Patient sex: M
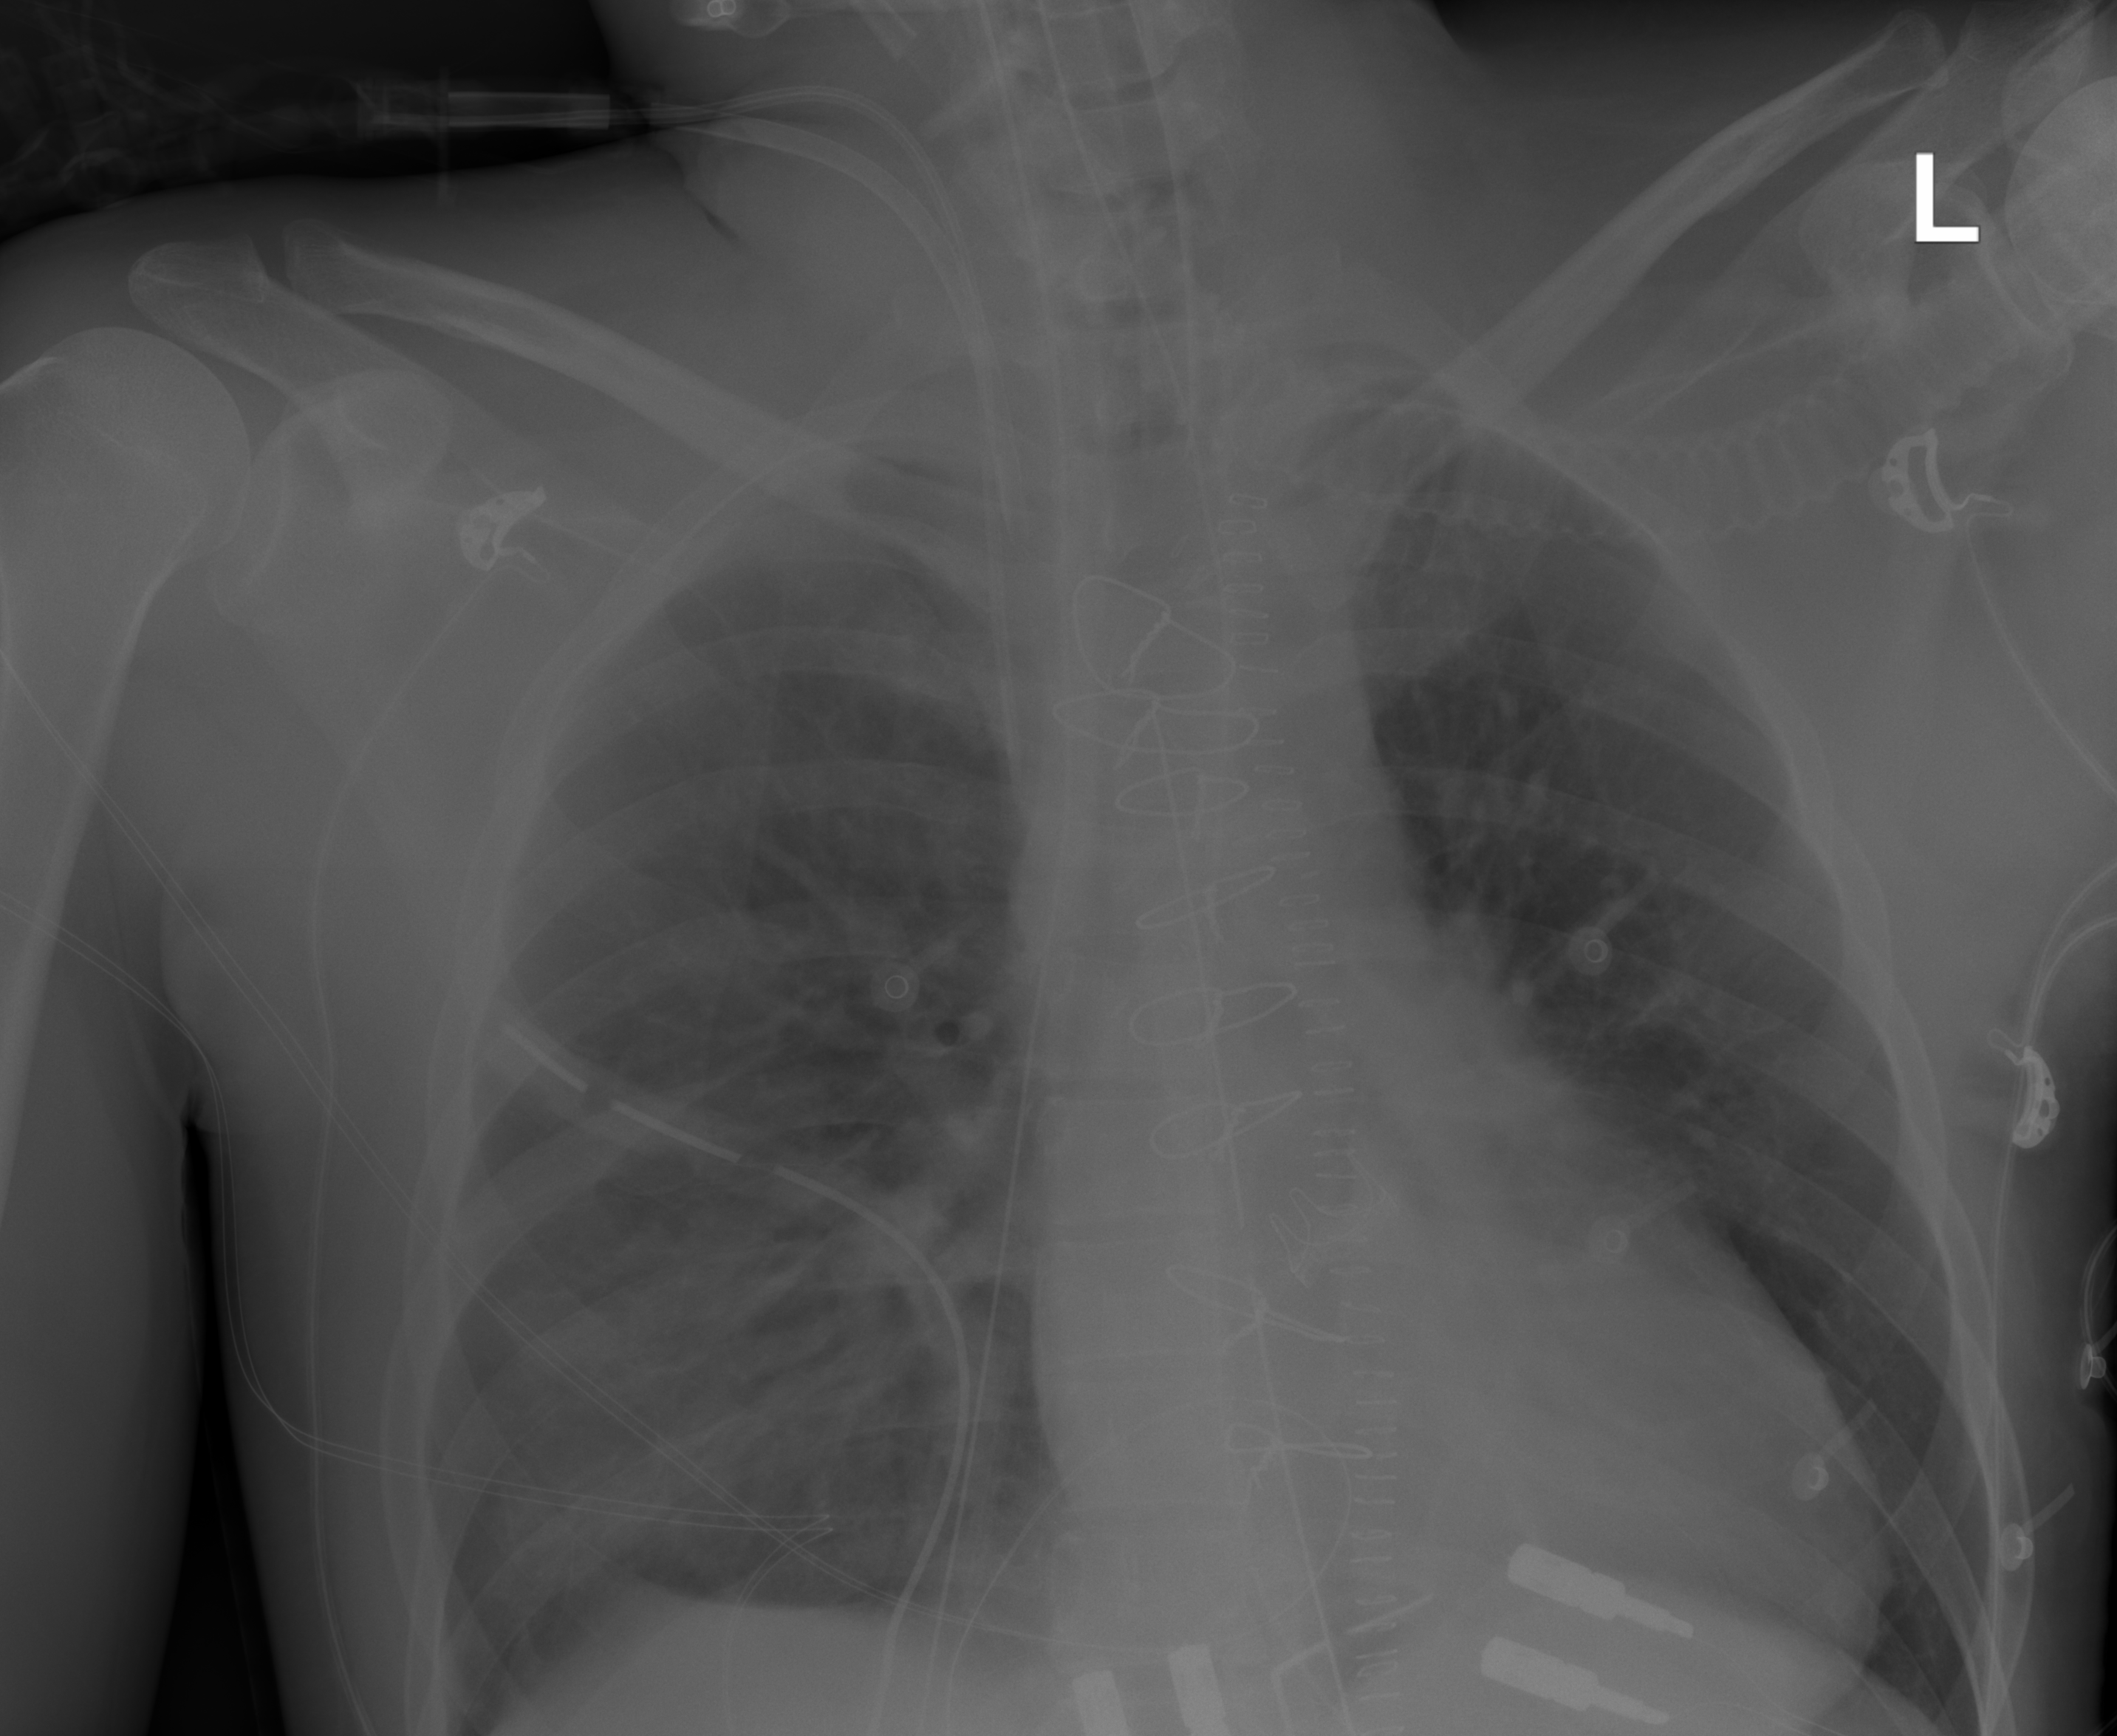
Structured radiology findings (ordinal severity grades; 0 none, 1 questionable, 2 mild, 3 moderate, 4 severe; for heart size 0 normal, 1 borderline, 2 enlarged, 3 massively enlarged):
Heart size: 1
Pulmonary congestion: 0
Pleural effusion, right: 0
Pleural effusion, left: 0
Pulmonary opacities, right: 0
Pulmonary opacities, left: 0
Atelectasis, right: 1
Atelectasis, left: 0